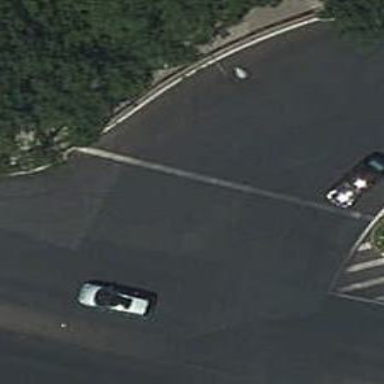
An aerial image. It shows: Road with traffic signals.